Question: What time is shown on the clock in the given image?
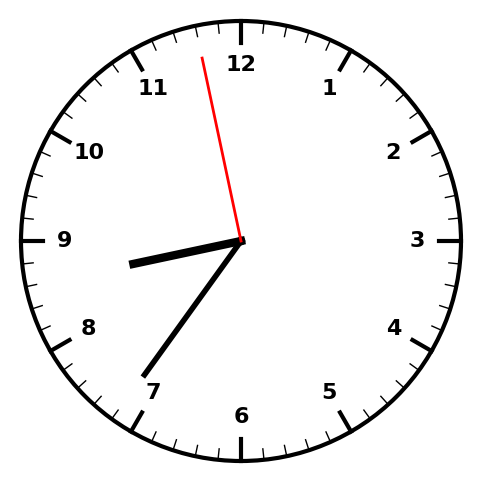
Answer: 08:35:58